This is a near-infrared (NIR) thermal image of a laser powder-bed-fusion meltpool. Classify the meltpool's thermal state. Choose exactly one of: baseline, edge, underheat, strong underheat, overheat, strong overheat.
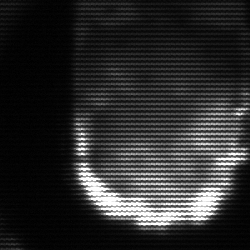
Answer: baseline